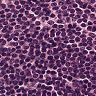
Metastatic tissue present: no